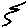
Label: zigzag